Field crop: tomato
Growth stage: 1
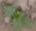
Species: solanum